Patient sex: M
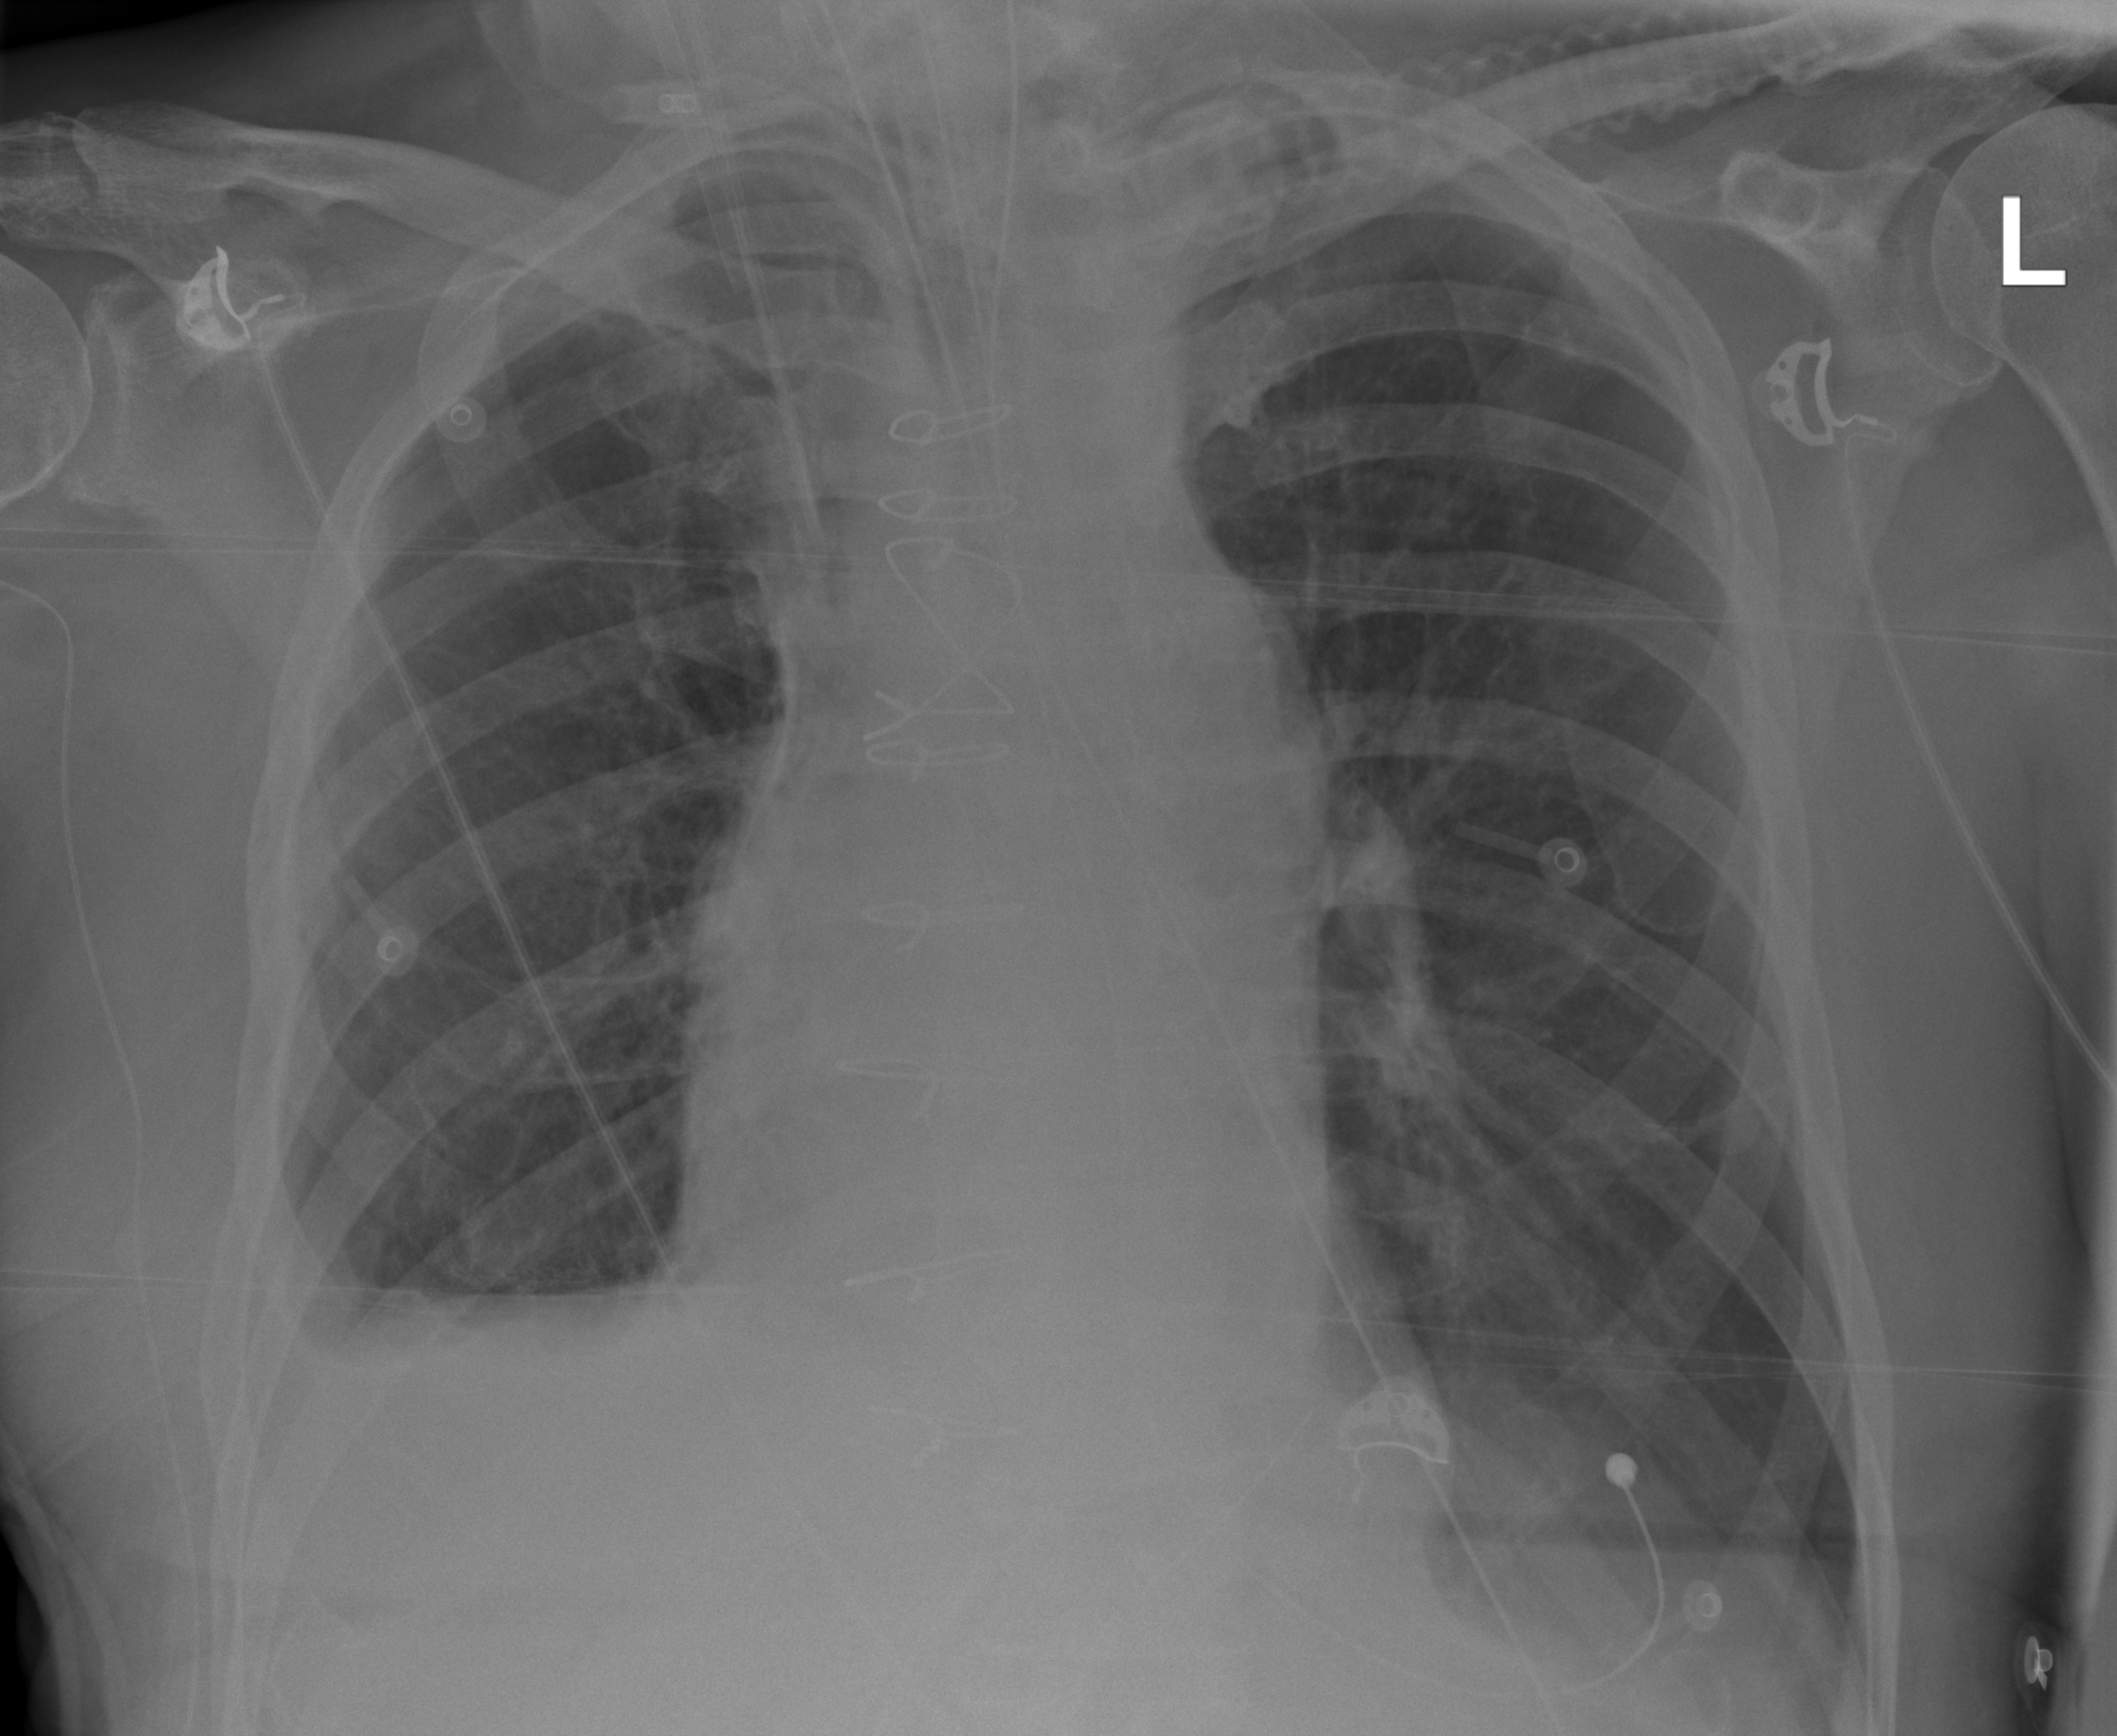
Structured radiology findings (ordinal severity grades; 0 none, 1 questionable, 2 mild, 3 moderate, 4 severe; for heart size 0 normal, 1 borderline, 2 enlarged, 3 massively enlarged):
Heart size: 0
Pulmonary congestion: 0
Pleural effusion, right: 3
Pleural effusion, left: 2
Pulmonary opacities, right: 0
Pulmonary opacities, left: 0
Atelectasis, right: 2
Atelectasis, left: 2